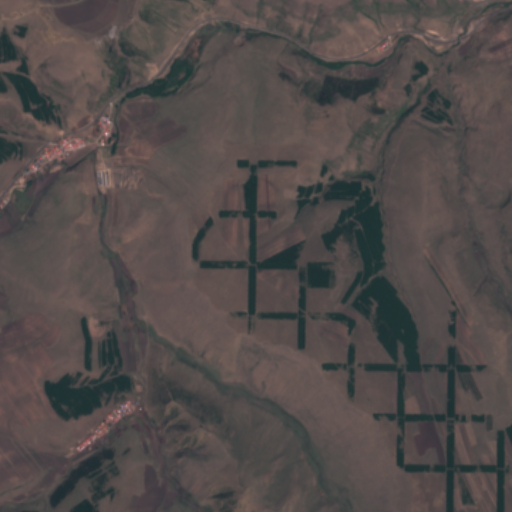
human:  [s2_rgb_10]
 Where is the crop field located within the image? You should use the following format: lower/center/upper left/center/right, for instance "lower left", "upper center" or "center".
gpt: The crop field is located in the upper left of the image.
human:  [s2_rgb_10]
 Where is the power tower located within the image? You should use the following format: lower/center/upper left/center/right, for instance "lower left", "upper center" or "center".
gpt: The power tower is located in the upper left of the image.
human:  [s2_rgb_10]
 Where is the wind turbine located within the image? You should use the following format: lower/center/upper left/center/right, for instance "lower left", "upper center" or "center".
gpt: The wind turbine is located in the upper left of the image.
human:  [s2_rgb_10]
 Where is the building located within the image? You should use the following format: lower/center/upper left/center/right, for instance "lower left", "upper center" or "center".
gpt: There is no building in the image.